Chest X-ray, PA view. Patient: 68 years old, sex F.
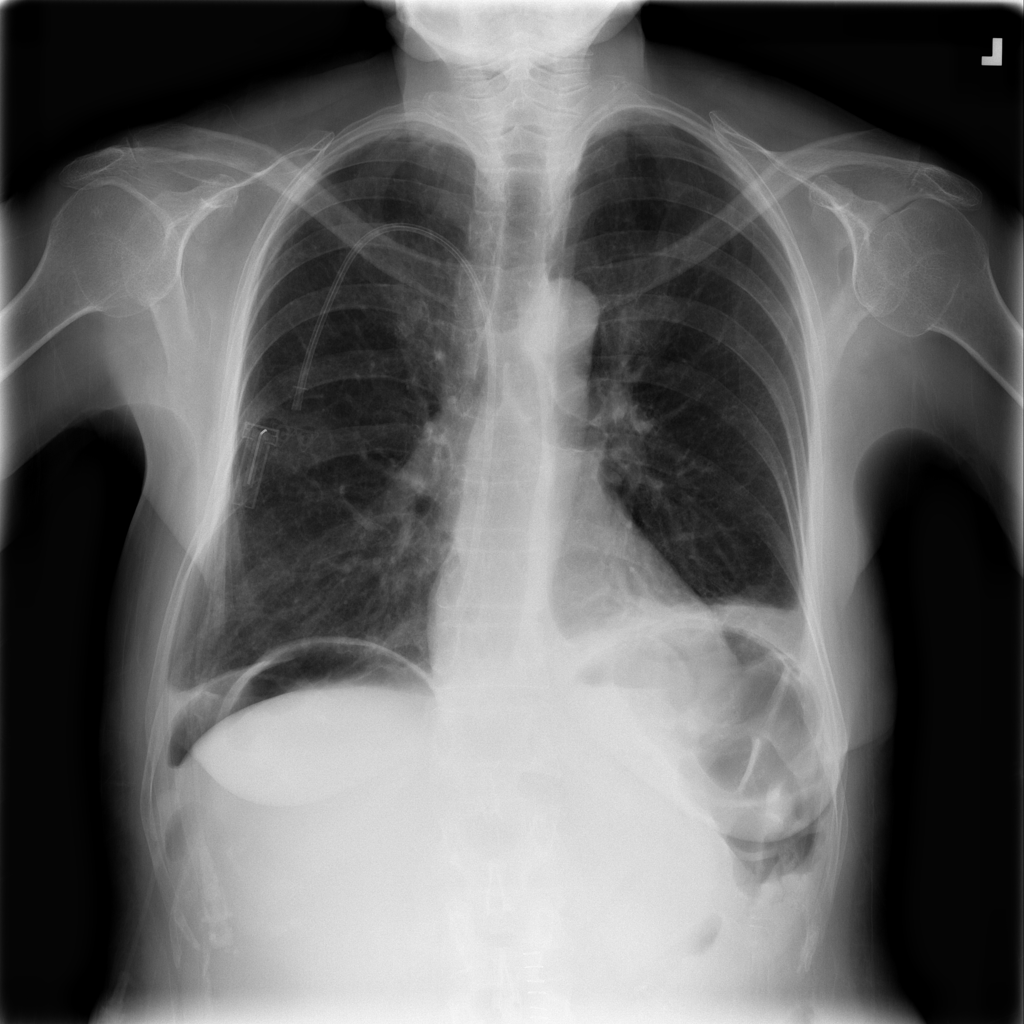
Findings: Effusion